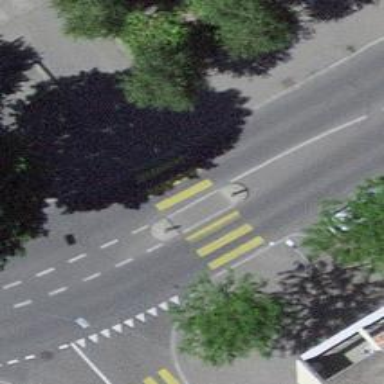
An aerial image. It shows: Marked road crossing with pedestrian island.